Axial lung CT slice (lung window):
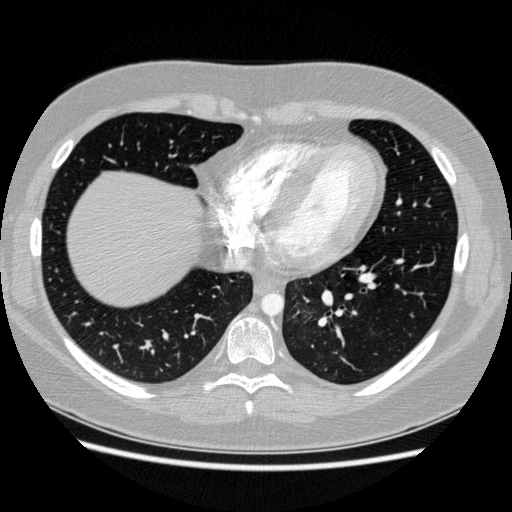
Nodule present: no